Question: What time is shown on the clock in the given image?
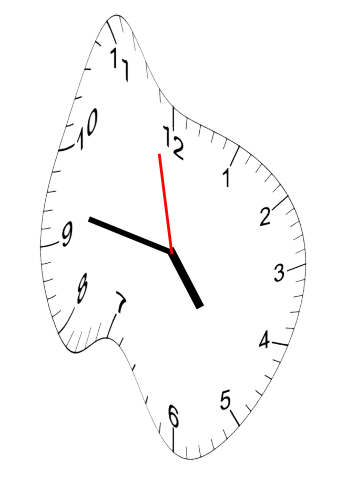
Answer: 04:46:58